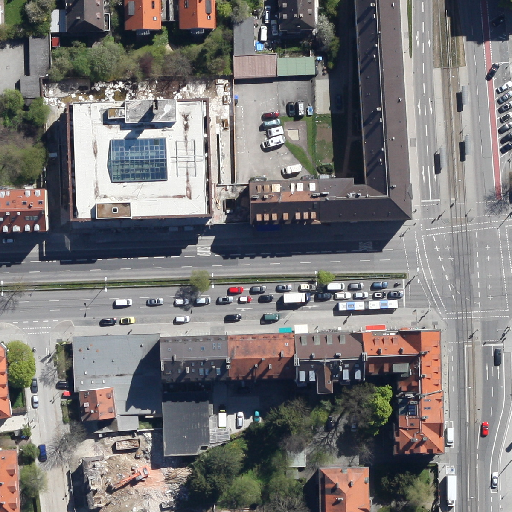
Referring expression: sidewalk